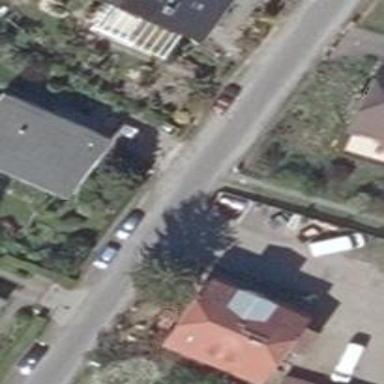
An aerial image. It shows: Residential road.